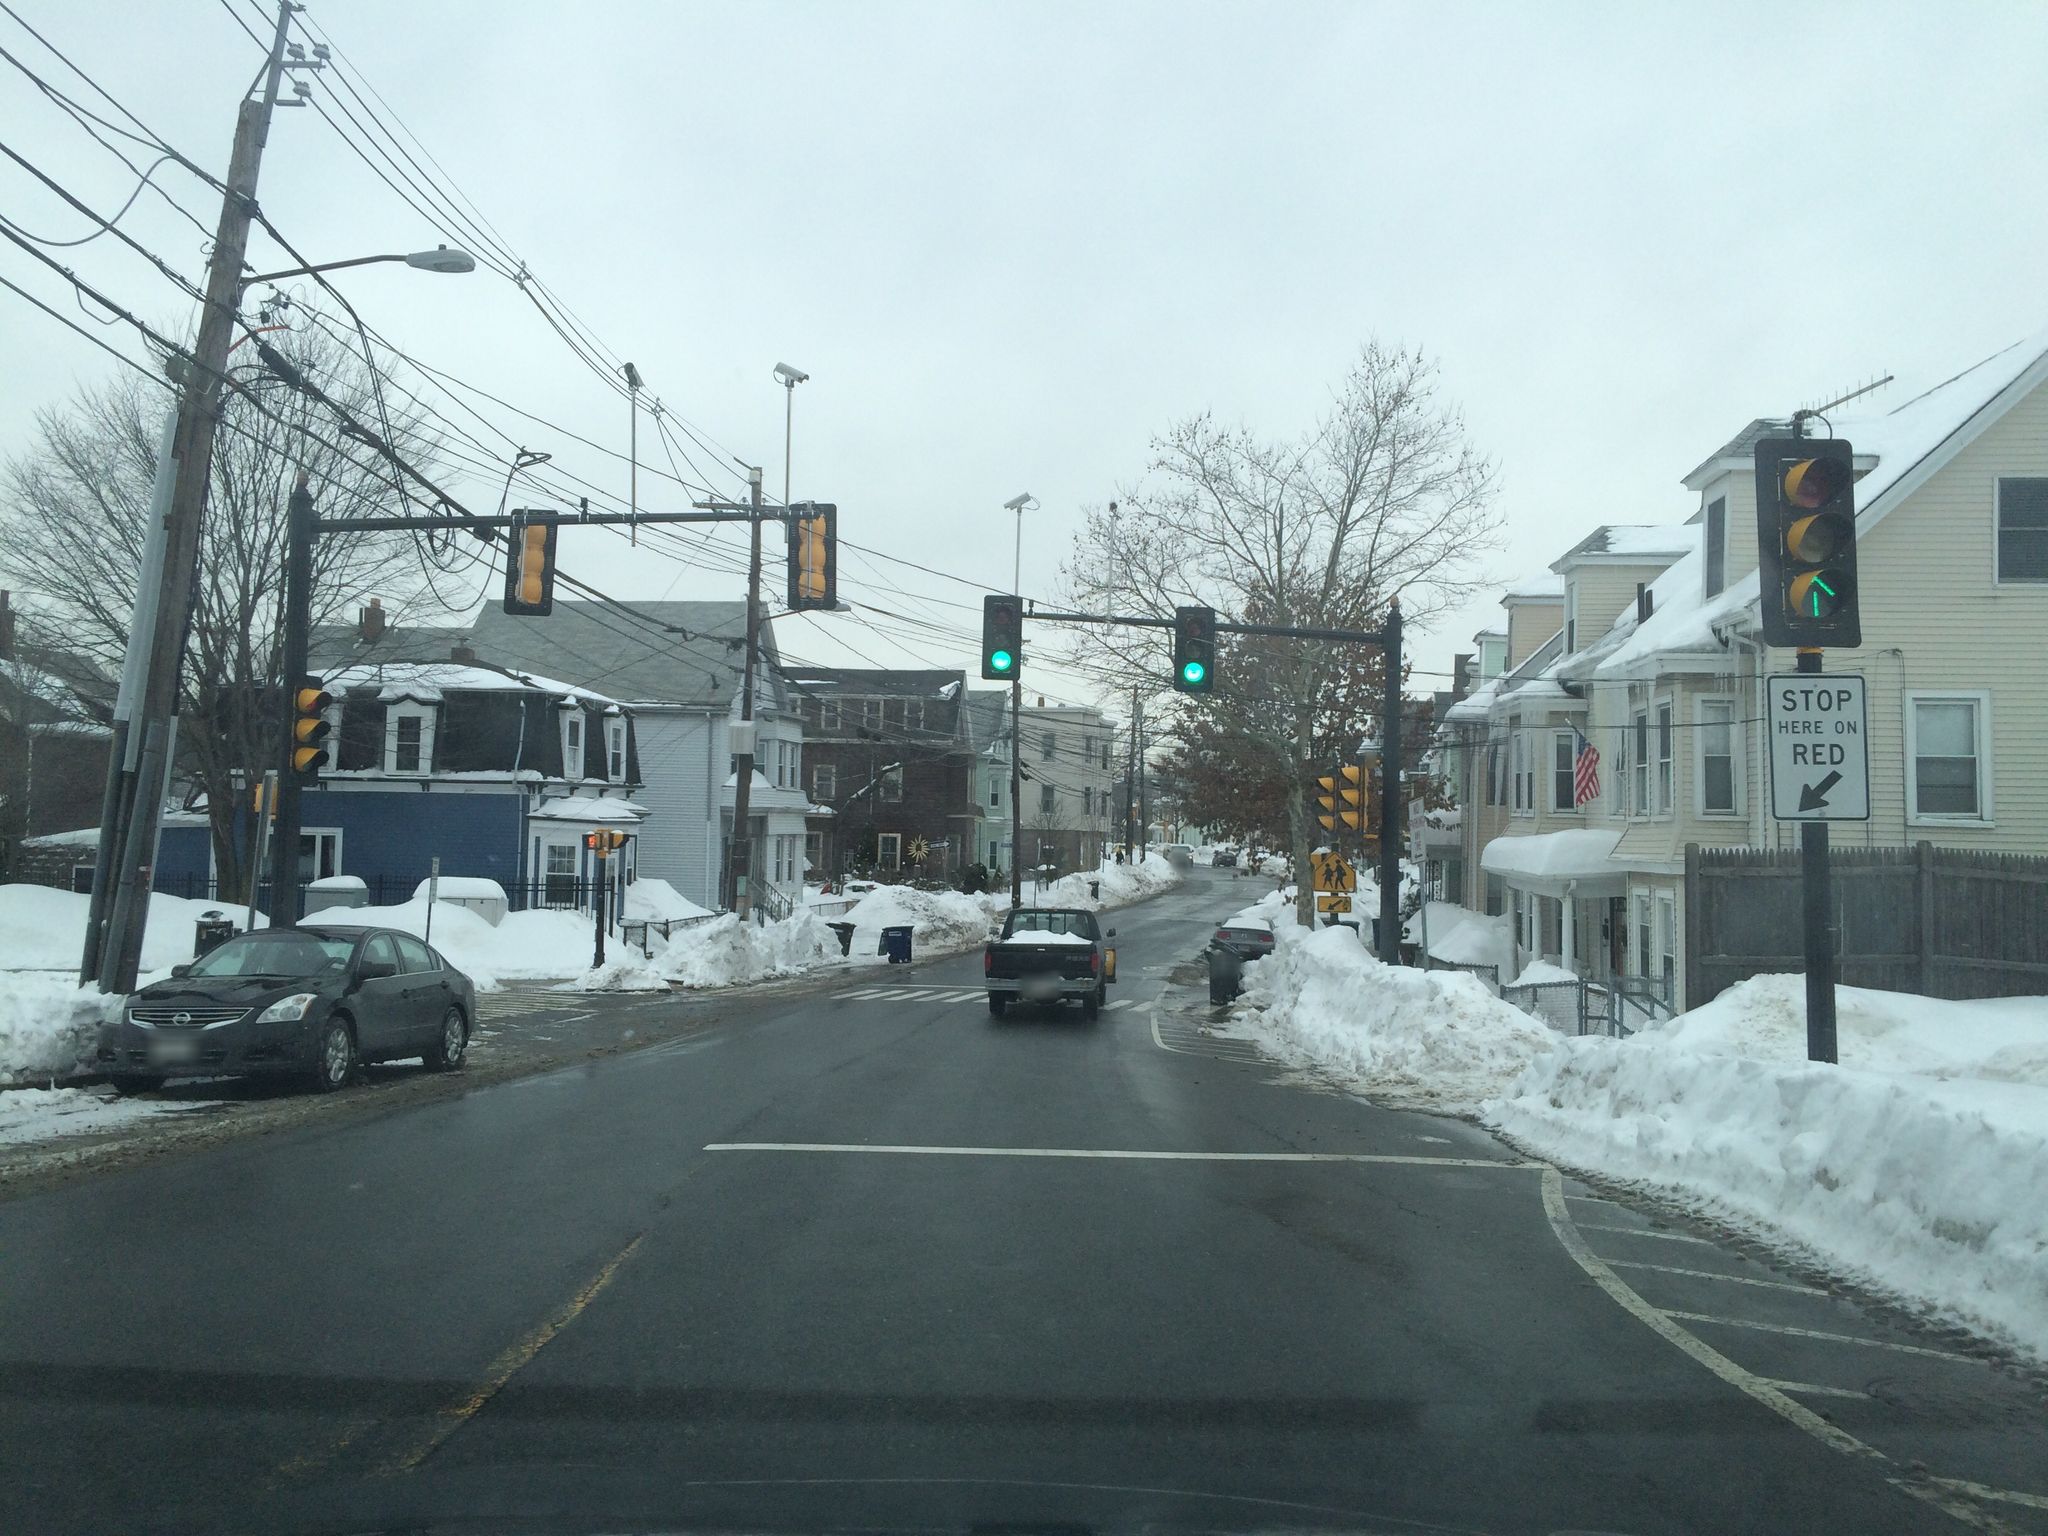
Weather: snowy
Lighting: day
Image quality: good
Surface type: driving surface
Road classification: tertiary
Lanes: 2
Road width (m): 18.3
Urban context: urban centre
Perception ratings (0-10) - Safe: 4.36, Lively: 5.75, Beautiful: 3.32, Boring: 4.86, Depressing: 5.07, Wealthy: 2.01